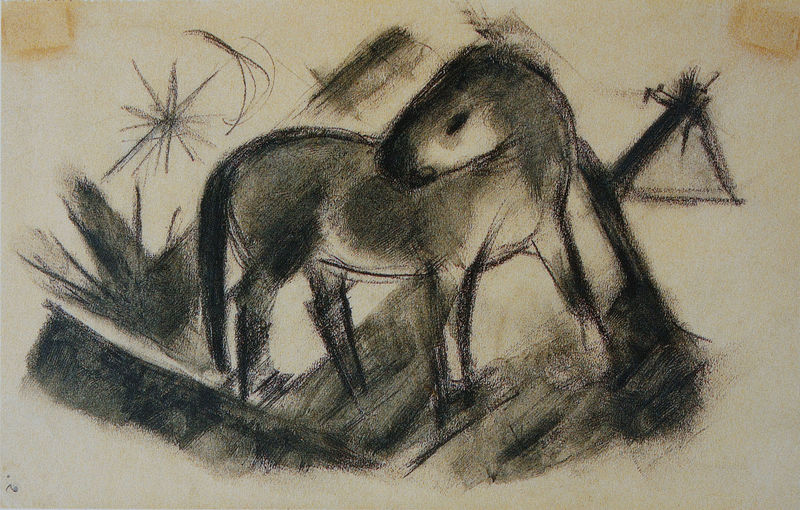
Titel: Stehendes Pferd in Phantasielandschaft
Künstler: Franz Marc
Institution: (Privatbesitz)
Schlagwörter: baum, berg, dunkel, kopf, schatten, weiß, dreieck, gelb, landschaft, bewegung, grau, hintergrund, kreide, nacht, pastell, rücken, schwarz, skizze, zeichnung, eis, gras, tier, wiese, augen, stehen, hals, schauen, sonne, boden, auge, figur, esel, pferd, rund, beine, mähne, schwanz, schweif, bein, papier, ruhe, studie, abstrakt, berge, formen, spitz, freude, striche, tusche, mond, stern, kohle, halbmond, sterne, radierung, schwarzweiß, strich, bleistift, entwurf, franz, kohlezeichnung, fleck, karton, geometrisch, reh, ross, maul, nüstern, pyramide, lenbachhaus, rötel, geometrie, quadrat, vierecke, blauer reiter, lecken, kandinsky, zelt, friedlich, franz marc, marc, blaue reiter, nach hinten, tippi, flanke, stilisierung, tern, blöaue reiter